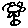
Label: flower